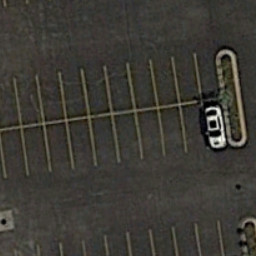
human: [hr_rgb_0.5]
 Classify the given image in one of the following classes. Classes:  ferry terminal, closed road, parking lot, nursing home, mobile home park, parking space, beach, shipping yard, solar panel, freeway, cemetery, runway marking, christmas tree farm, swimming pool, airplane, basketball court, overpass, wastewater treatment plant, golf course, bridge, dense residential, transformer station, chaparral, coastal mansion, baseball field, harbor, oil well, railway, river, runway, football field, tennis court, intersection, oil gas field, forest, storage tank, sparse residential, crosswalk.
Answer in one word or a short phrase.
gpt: parking space